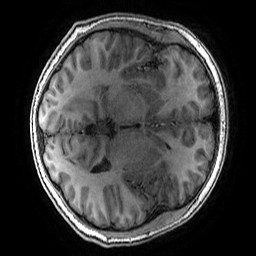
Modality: T1w
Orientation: axial
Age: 14
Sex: male
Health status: ill
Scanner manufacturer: ge
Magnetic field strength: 3 T
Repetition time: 0.007664 s
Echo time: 0.00342 s